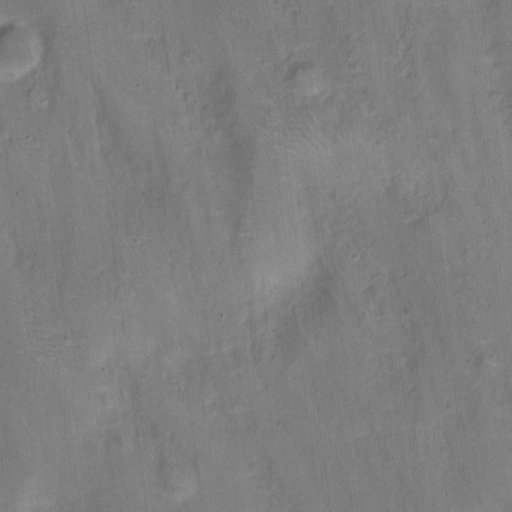
Classes present: Background